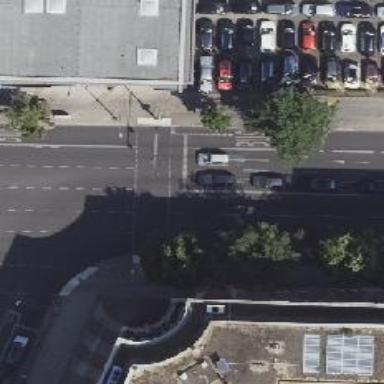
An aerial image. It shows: Secondary road with asphalt surface. There is separate sidewalk and cycleway that shares the busway on the left side.